Interaction volume radius: 10 \u00c5
Interaction volume height: 30 \u00c5
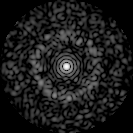
Disorder parameter: 0.8352